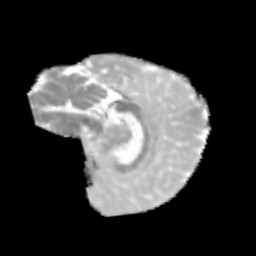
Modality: MD
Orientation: sagittal
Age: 9
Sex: male
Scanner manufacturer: siemens
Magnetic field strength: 3 T
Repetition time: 3.8 s
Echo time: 0.07 s